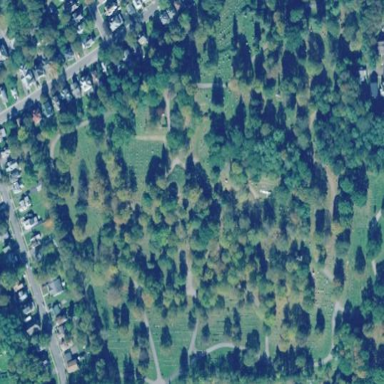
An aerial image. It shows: Cemetery.